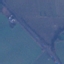
Land use / land cover: Highway